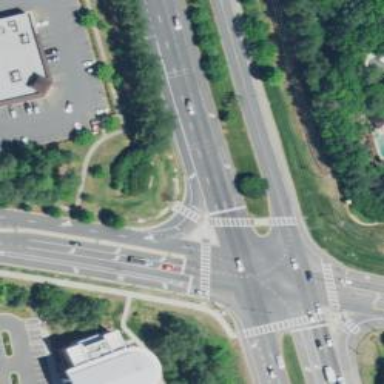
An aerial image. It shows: Marked road crossing.